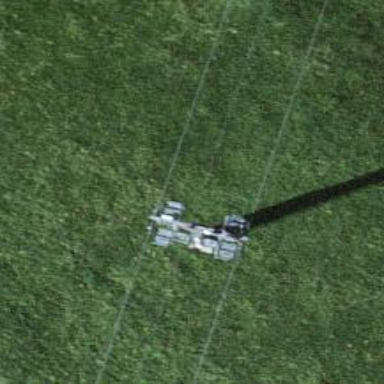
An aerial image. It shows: Pylon used for aerialway.